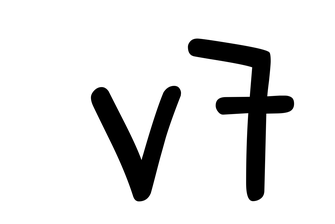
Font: PatrickHand-Regular